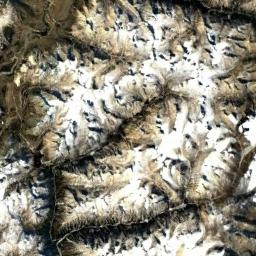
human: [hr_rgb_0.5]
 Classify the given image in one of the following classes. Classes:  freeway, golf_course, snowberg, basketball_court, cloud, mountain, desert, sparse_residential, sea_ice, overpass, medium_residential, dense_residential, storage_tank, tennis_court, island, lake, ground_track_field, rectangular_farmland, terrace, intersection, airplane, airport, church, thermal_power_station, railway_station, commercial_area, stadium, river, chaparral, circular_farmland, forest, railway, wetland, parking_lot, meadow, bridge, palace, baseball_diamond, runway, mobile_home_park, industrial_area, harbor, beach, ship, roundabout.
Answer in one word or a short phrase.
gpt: snowberg